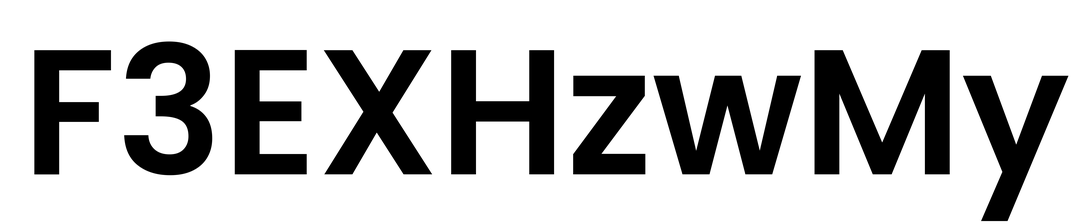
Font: Poppins-SemiBold